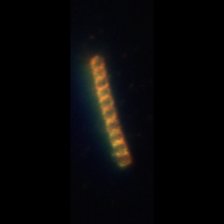
Taxon: Chaetoceros
Group: Diatoms